Chest X-ray. View position: PA
Patient age: 61
Patient sex: F
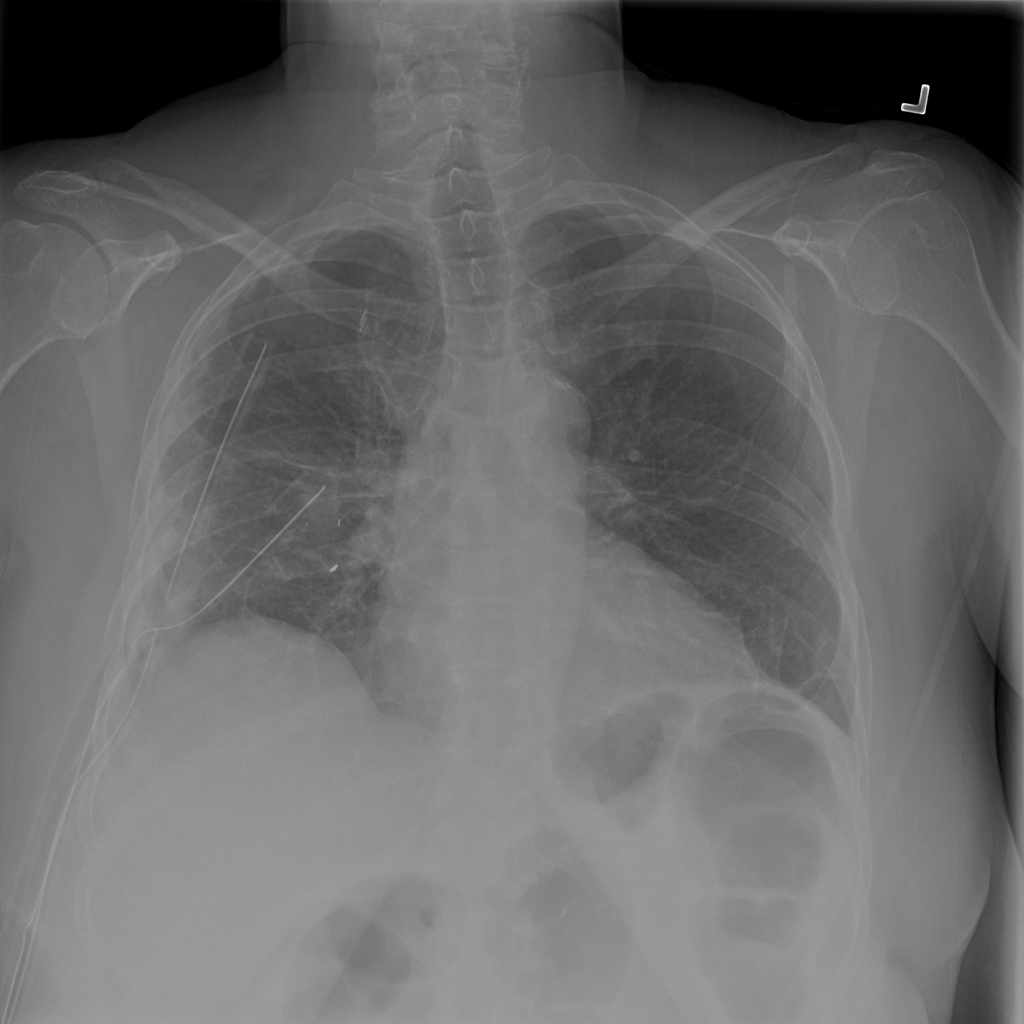
Finding: Pneumothorax